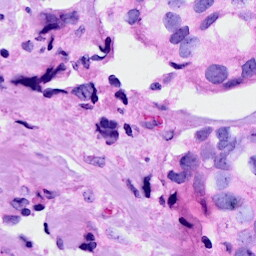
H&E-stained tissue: Breast